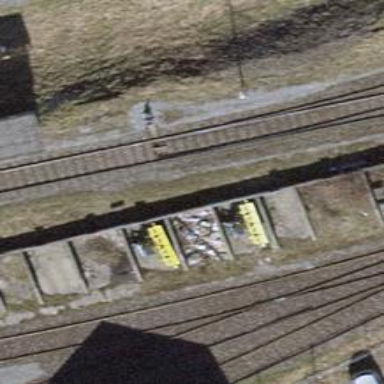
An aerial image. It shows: Rail yard with electrified contact lines for railway operations.